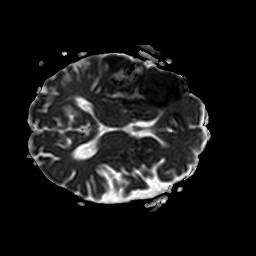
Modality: ADC
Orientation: axial
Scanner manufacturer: philips
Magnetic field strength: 3 T
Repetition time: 3.8 s
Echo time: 0.06134 s